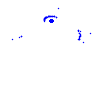
Particle: pion